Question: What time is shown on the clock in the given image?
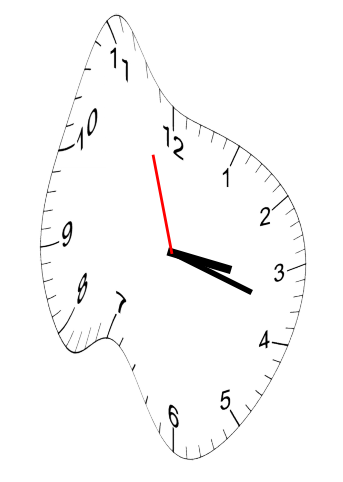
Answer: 03:17:57